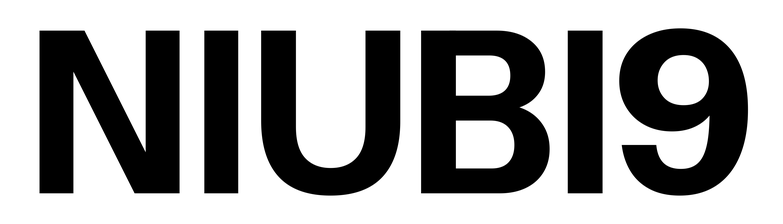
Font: InstrumentSans_Bold